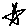
Label: star